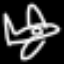
Label: airplane